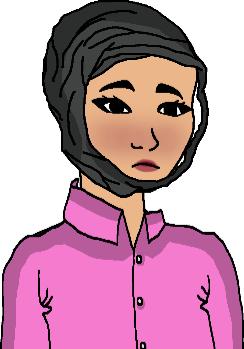
Label: 5_Doomer_Girl